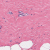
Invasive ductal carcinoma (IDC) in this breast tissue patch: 0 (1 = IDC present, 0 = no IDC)